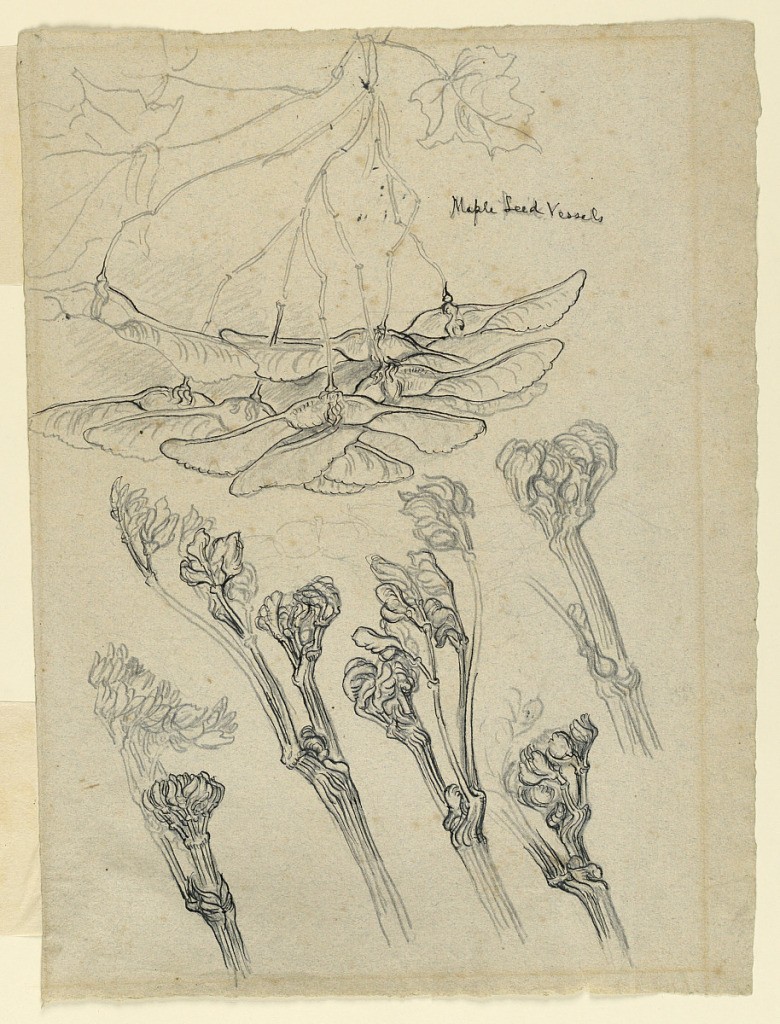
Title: Maple Seed Vessels
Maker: Samuel Colman, American, 1832–1920
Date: ca. 1884
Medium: Pen and ink, graphite on grey paper
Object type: Drawing
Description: Studies of maple seed vessels and plant leaf buds. Recto, top: hanging boughs with leaves and maple seeds; bottom: five designs of bough tops with leaves and leaf buds. Verso: four designs of bough tops with leaves and open leaf buds.  Some sketches partially redrawn in ink.